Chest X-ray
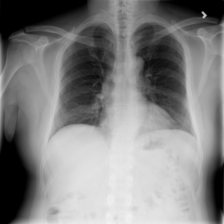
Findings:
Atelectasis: negative
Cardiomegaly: negative
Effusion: negative
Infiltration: positive
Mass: negative
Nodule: negative
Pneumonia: negative
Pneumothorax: negative
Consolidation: negative
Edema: negative
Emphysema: negative
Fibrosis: negative
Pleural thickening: negative
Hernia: negative